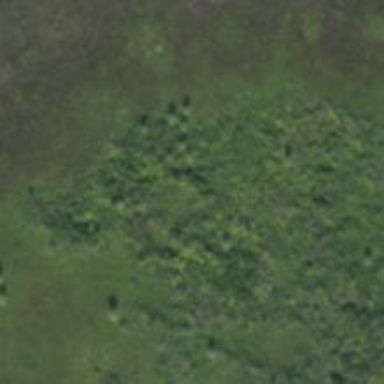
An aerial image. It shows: Mangrove wetland with plant community known as Mangrove Swamp.